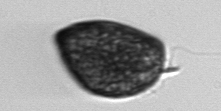
Label: Prorocentrum_micans